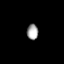
Tissue: prostate
Cell type: T cells
Senescence score: 0.2994
Nuclear area (px): 172
Mean DAPI intensity: 162.483